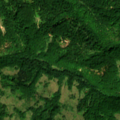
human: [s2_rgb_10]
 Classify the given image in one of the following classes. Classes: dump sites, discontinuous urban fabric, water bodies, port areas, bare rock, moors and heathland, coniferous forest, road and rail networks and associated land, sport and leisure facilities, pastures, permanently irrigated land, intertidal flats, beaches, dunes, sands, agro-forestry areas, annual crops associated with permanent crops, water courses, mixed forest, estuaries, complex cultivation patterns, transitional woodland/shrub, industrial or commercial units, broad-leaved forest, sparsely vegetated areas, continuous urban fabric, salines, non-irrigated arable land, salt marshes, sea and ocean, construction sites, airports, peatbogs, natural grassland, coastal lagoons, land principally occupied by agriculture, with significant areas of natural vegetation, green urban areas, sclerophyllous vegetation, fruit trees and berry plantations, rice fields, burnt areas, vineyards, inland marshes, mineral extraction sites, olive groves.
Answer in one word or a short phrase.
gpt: broad-leaved forest, natural grassland, transitional woodland/shrub